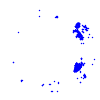
Particle: proton